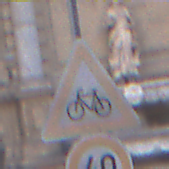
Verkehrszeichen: RadverkehrRechts
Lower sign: Geschwindigkeit40
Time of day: SunriseSunset
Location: Outdoor (Urban)
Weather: PartlyCloudy
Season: NotSpecified
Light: Natural